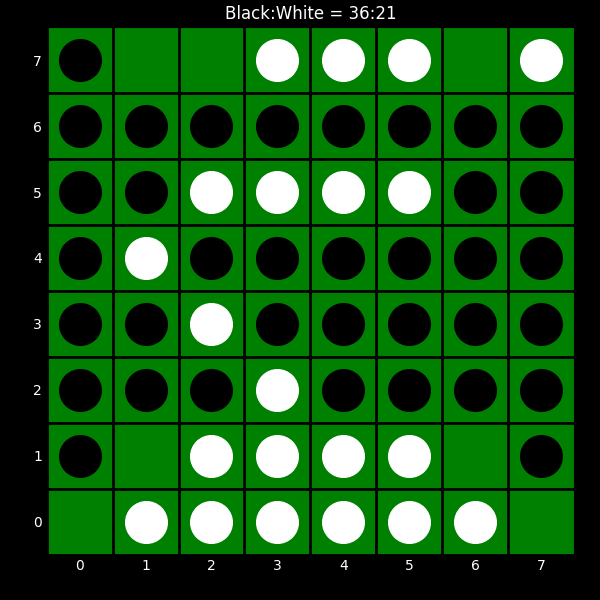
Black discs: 36
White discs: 21